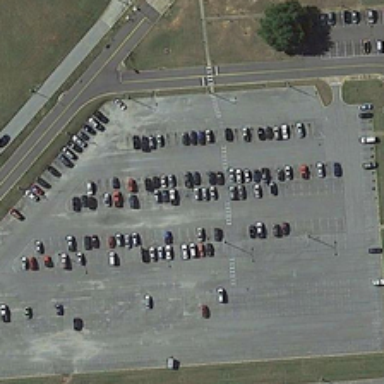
Oppsite a rectangular parking lot  there is a trapezoid parking lot with some cars surrounded by roads .